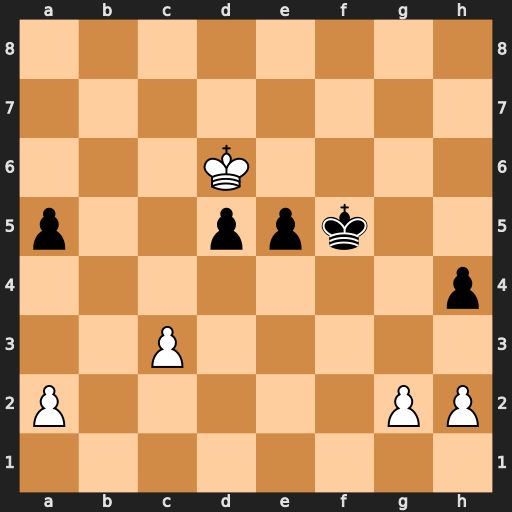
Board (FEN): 8/8/3K4/p2ppk2/7p/2P5/P5PP/8
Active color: w
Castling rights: -
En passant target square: -
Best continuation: Kxd5 e4 Kd4 Kf4 h3 e3 Kd3